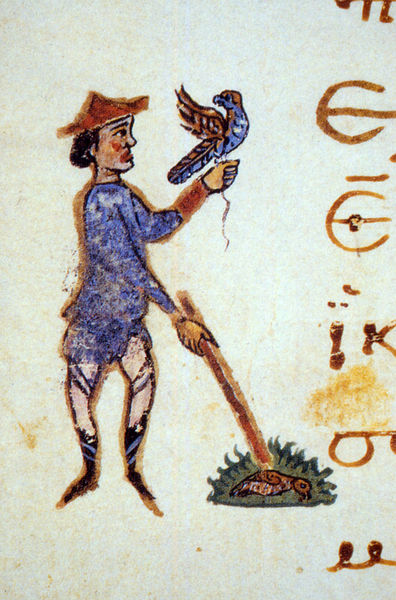
Titel: Liturgische Schriftrolle R. 707
Institution: Patmos, Klosterbibliothek
Schlagwörter: blau, falke, hand, mann, vogel, ausschnitt, hut, schwarz, zeichen, zeichnung, gras, rot, wiese, mütze, arm, band, mensch, tod, tot, portrait, vögel, schnur, stehend, stock, schrift, ente, stab, buch, asien, text, buchstaben, jagd, leben, mittelalter, habicht, papagei, lebendig, buchmalerei, falkner, lehrbuch, francesco, jagdvogel, falknerei, e, zeichhnung, randzier, beute vogel, falkenlehrbuch